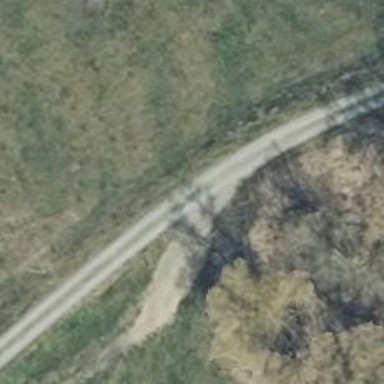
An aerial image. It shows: Gravel track with grade3 tracktype.